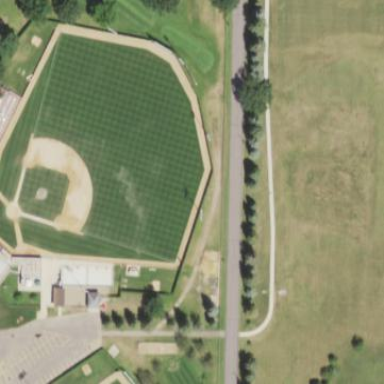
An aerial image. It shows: Baseball pitch for leisure land.